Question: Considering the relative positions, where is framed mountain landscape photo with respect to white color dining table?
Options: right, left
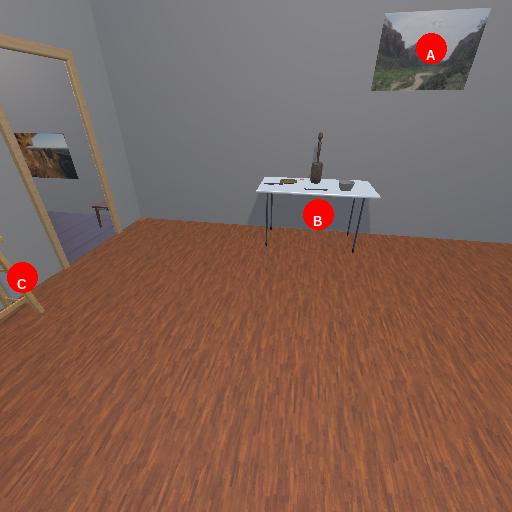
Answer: right